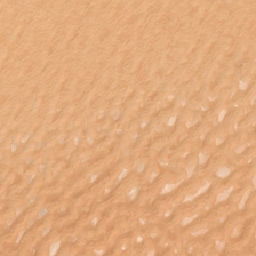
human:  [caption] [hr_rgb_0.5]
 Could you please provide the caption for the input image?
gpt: The arid desert is vast.

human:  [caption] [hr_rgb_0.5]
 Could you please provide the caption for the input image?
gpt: The arid desert is vast and boundless.

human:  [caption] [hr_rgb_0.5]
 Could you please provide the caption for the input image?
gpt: Dry deserts are vast and infinite.

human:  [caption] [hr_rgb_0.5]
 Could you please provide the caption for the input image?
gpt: The dry desert is vast and boundless.

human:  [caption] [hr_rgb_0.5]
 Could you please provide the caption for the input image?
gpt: The arid desert is vast and boundless.